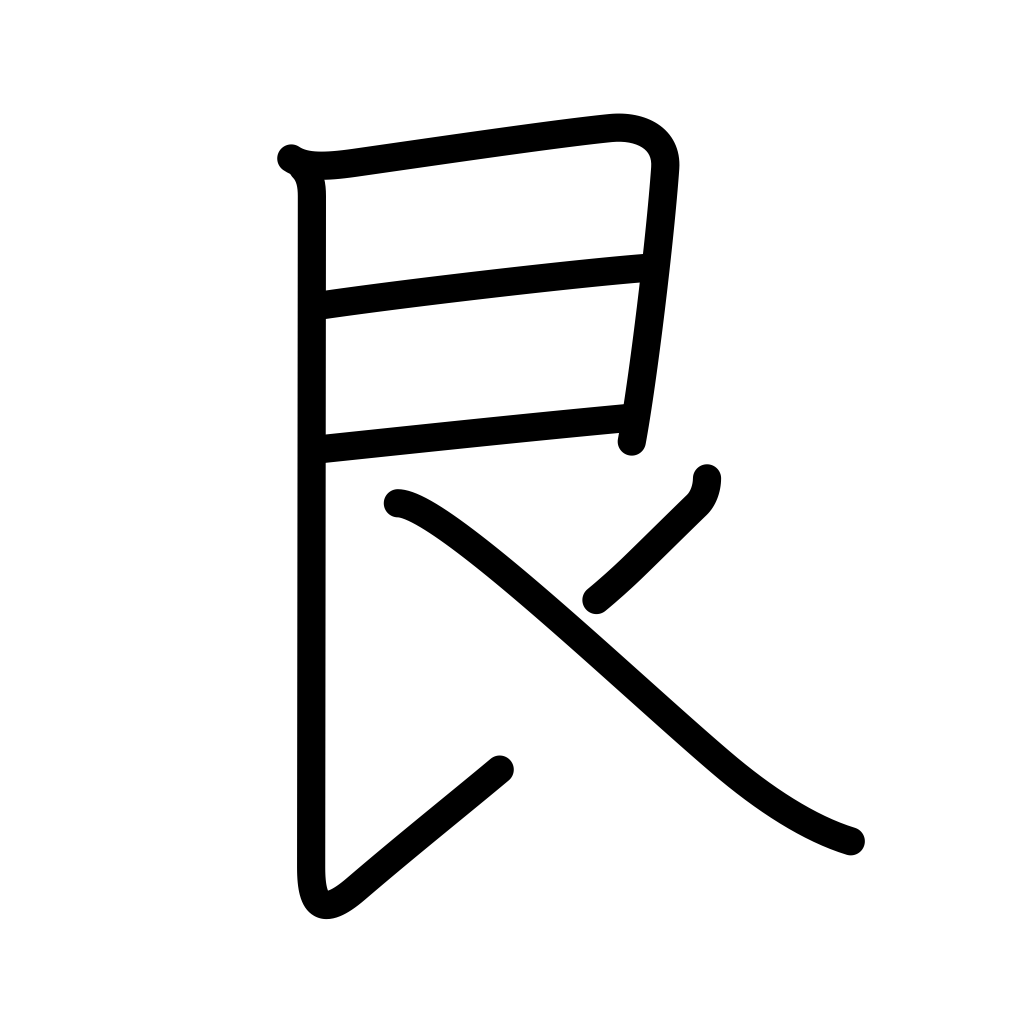
Meaning: stopping